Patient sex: M
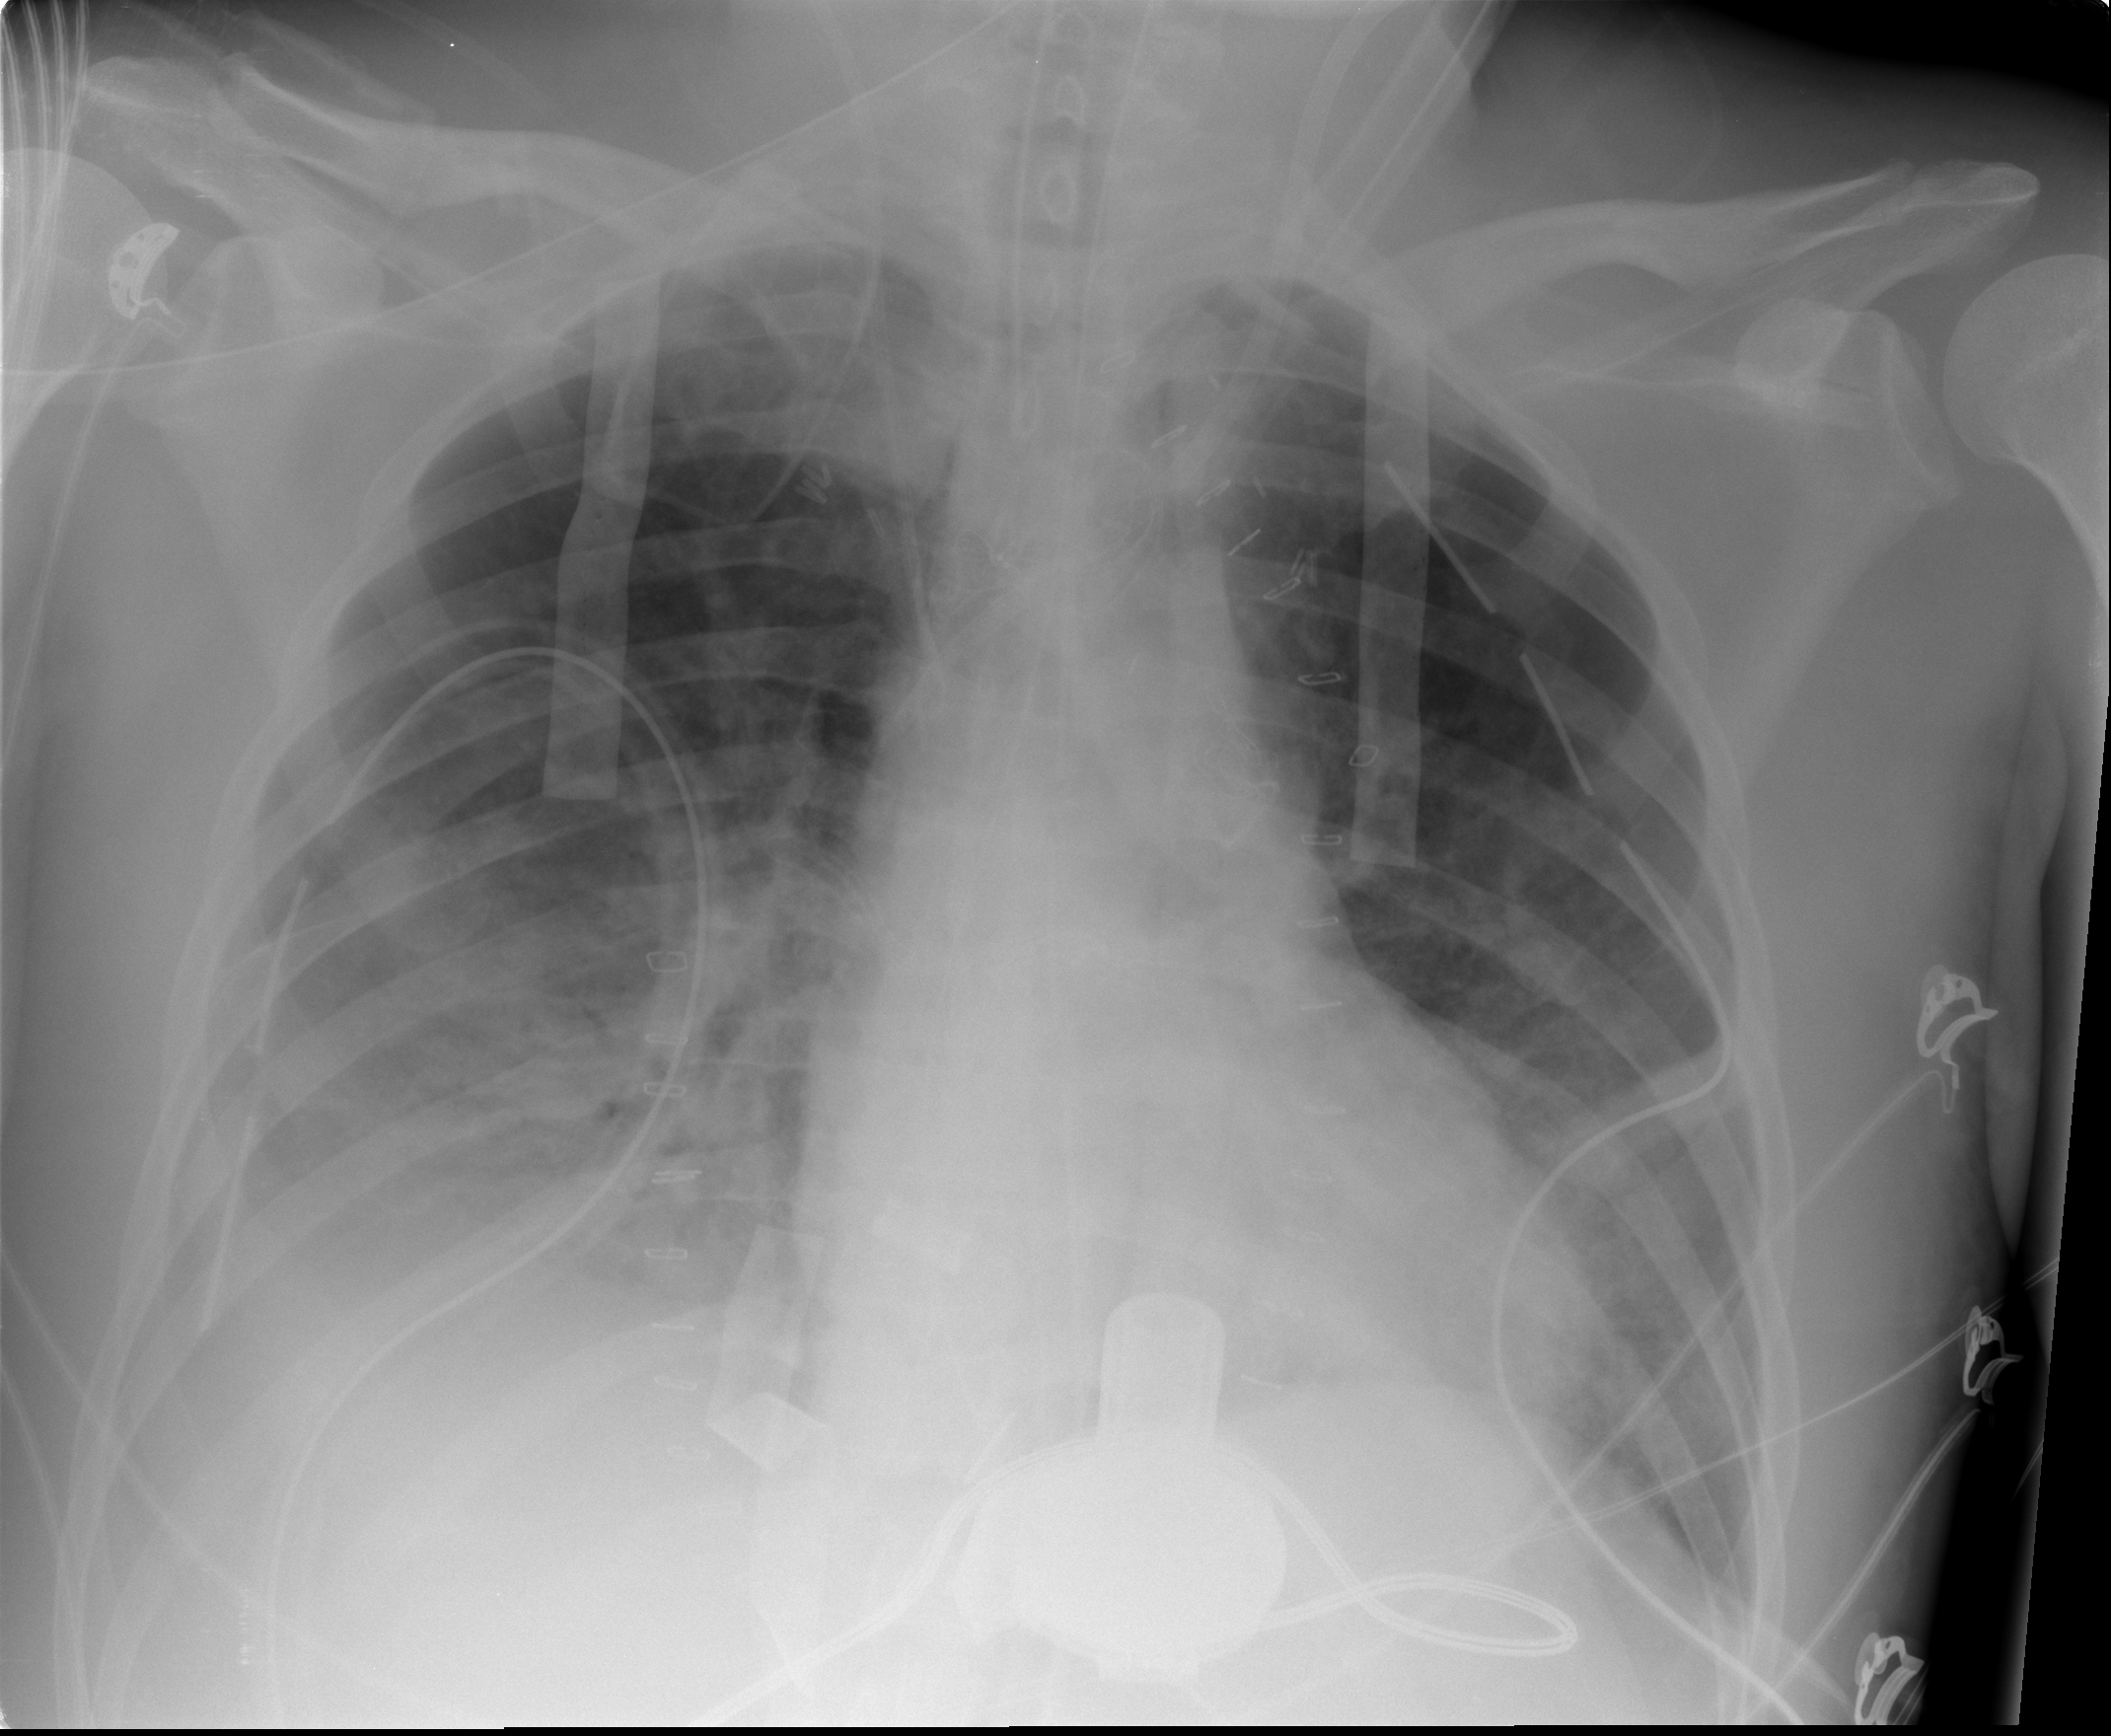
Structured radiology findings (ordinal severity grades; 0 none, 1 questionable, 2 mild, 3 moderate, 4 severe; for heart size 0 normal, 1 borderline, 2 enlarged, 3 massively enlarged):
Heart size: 1
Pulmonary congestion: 3
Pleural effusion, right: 2
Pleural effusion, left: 1
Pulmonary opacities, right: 1
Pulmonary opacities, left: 1
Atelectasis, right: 2
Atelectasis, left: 2